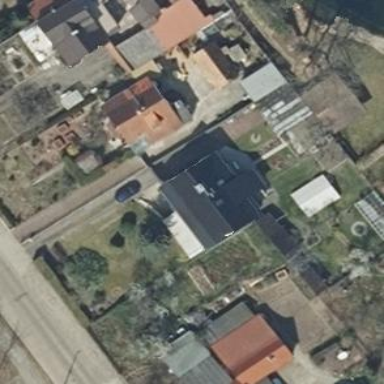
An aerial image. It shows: Simple house.